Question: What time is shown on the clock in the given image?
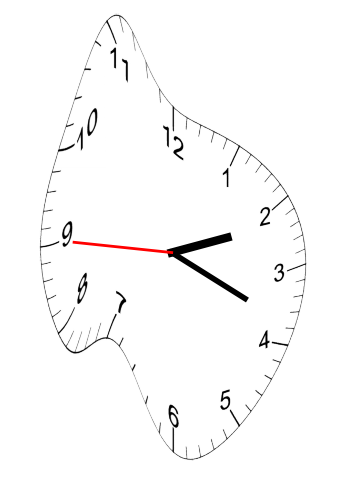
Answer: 02:18:45